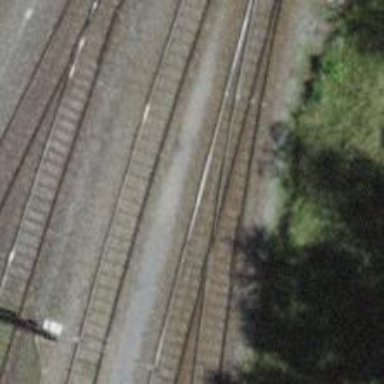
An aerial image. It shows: Rail yard with electrified contact lines for railway operations.